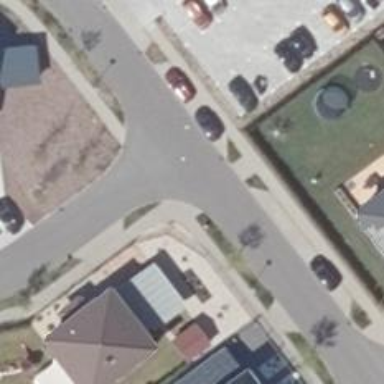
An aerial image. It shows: Unmarked crossing on footway.